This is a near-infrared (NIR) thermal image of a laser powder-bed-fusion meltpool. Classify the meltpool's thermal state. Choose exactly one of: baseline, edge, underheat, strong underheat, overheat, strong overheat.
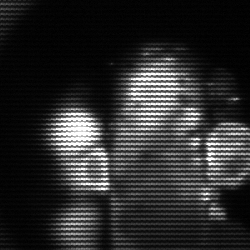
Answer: strong underheat